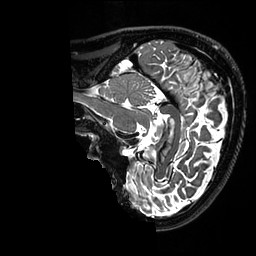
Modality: T2w
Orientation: sagittal
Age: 39
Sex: male
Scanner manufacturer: ge
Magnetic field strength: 3 T
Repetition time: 3.202 s
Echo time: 0.06703 s